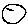
Label: smiley face